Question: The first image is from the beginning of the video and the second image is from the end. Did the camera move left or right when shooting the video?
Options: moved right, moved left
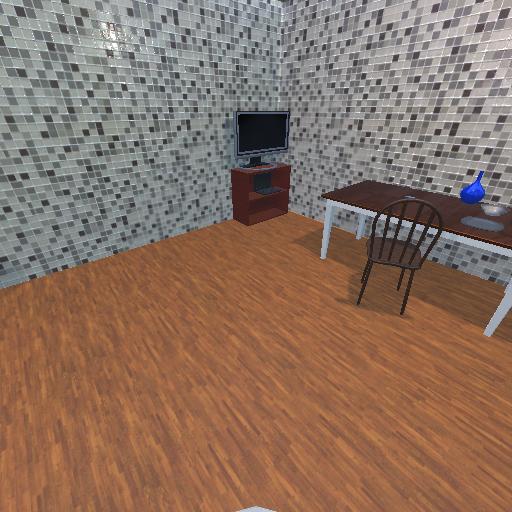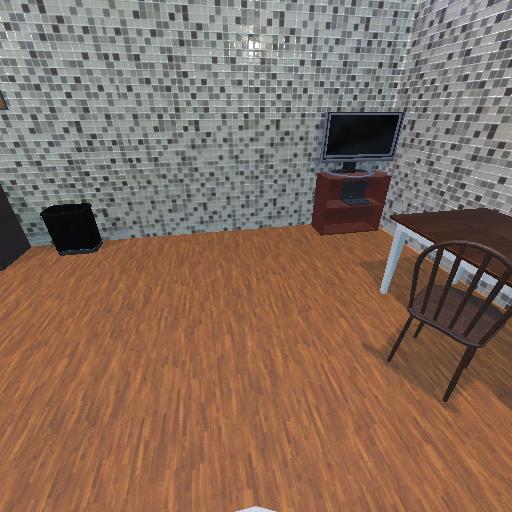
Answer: moved right